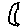
Label: moon